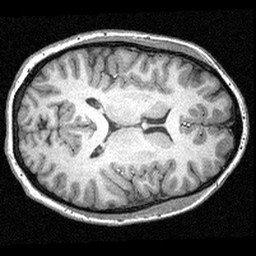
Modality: T1w
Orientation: axial
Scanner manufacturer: siemens
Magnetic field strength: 3 T
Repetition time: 1.57 s
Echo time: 0.00304 s